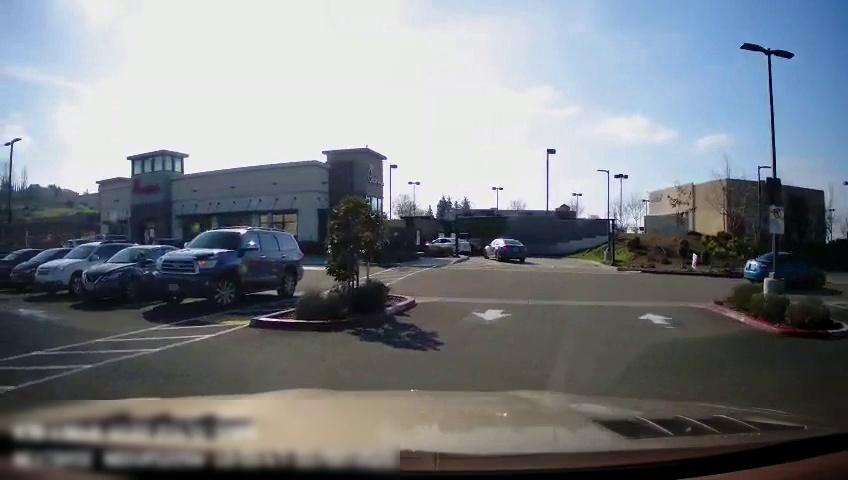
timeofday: Day
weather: Sunny
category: Drivable Space
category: Drivable Space
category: Vehicles | Car
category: Vehicles | Car
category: Vehicles | Car
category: Vehicles | SUV
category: Vehicles | Car
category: Vehicles | SUV
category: Vehicles | Car
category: Vehicles | Car